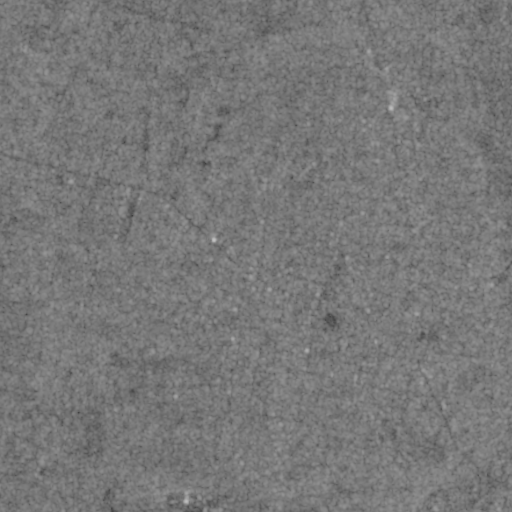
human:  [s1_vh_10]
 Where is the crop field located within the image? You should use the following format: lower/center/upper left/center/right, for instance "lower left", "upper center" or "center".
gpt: The crop field is located in the center left of the image.
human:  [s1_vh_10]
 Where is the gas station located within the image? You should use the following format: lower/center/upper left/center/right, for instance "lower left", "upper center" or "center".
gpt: The gas station is located in the lower center of the image.
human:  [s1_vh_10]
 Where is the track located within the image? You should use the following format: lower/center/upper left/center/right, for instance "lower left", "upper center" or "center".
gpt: The track is located in the center of the image.
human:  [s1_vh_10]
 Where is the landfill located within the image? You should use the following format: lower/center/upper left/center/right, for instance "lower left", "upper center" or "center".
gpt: There is no landfill in the image.

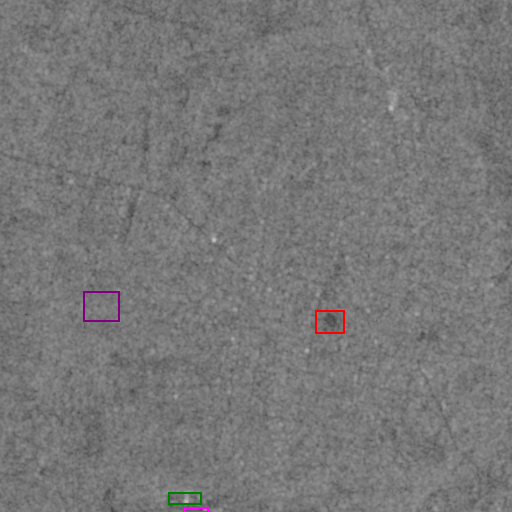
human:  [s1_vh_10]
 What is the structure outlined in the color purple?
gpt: The structure outlined in purple is a crop field.
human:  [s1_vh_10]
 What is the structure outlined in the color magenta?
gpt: The structure outlined in magenta is a gas station.
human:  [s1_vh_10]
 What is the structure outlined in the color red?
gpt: The structure outlined in red is a park.
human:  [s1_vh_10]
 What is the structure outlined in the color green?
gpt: The structure outlined in green is a building.
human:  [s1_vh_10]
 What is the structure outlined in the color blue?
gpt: There is no blue outline.